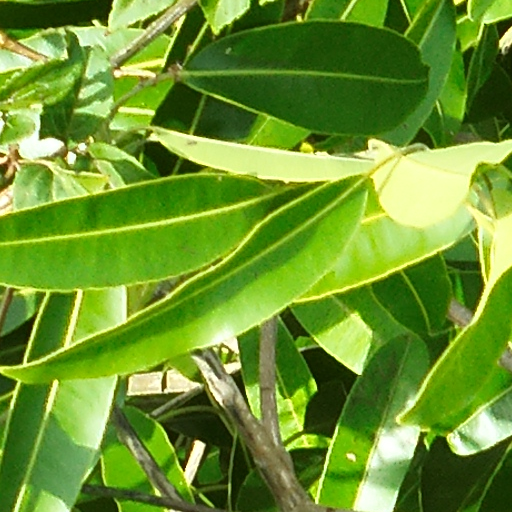
Species: Aspidosperma desmanthum
GBIF accepted scientific name: Aspidosperma desmanthum
Crown area (m\u00b2): 126.194